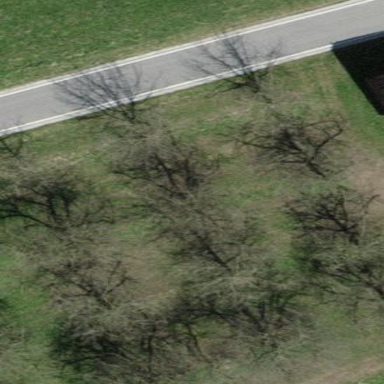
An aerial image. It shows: Orchard.